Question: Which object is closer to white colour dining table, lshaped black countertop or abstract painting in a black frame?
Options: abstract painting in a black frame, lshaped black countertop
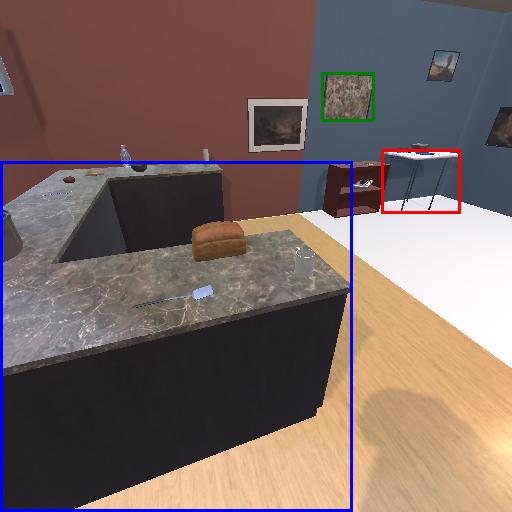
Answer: abstract painting in a black frame